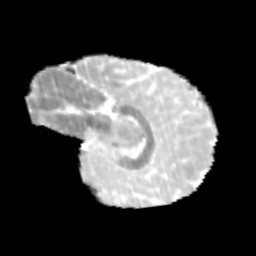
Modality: MD
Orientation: sagittal
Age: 9
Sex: female
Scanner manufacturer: siemens
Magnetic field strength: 3 T
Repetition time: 3.8 s
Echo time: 0.07 s